Question: I am trying to implement a voting system for questions / answers like SO or reddit.
So far I have mocked some questions and answers. In there is a script with arrows for upvote / downvote that changes the color of the arrow and increases a number next to the arrow to indicate the number of votes.
But now I am stuck.
The mocked answers / questions need to be generated by a scala-template, not put in manually by me. I have no idea how to accomplish that.
Here is the script which colors the arrow and counts a vote:
(I have to mention that so far only the first of the arrows functions. This might be because the ID should be unique, so the second arrow will be ignored?)
'''
<script>
$(document).ready(function() {
$('#icon').click(function() {
var $this = $(this);
$this.css("color","orange");
var num = $('#num');
var currentNumber = num.text().length ? parseInt(num.text()) : 0;
num.text(currentNumber + 1);
});
});
</script>
'''
This is an example for some list entries of answers with arrows and a vote number that I've also put manually in:
'''
<li class="list-group-item" > <span id="icon" class="glyphicon glyphicon-arrow-up" aria-hidden="true"></span><span id="num"></span> 7 <span class="glyphicon glyphicon-arrow-down" aria-hidden="true"></span> Die Schleife springt durch <span class="glyphicon glyphicon-pencil" aria-hidden="true"></span> <span class="glyphicon glyphicon-remove" aria-hidden="true"></span></li>
<li class="list-group-item" > <span id="icon" class="glyphicon glyphicon-arrow-up" aria-hidden="true"></span><span id="num"></span> 1 <span class="glyphicon glyphicon-arrow-down" aria-hidden="true"></span> Das Programm hangt sich auf <span class="glyphicon glyphicon-pencil" aria-hidden="true"></span> <span class="glyphicon glyphicon-remove" aria-hidden="true"></span></li>
'''
Here's a picture how it looks at the moment.

How do I proceed from here on? I'm pretty new to the play framework and it's scala templates, so maybe I can somehow let the framework generate a generic arrow / vote combination that I can process later instead of putting the lines manually in?
Do I have to somehow save the votes in a real database?
How can I further process the votes i.e. how to put them into a variable?
There are several other questions on StackOverflow which are similar to mine, but almost none of them are using the play framework.
Here is a <URL>, just click on the left-most arrow.
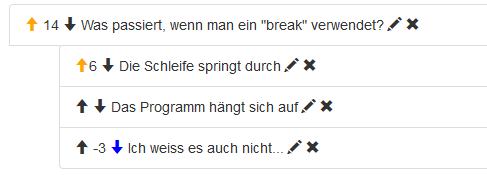
Answer: Say you have a class 'Question' with one field 'text'
'''
class Question {
long id;
String text;
}
'''
And a class 'Answer' with one field 'text'
'''
class Answer {
String text;
}
'''
Now in your controller (maybe 'Application.java') first you get the Question and the corresponding Answers, then you give them to your view:
'''
public static Result showQuestion() {
Question q = Question.find.byId(1);
List<Answer> possibleAnswers = Answer.findByQuestion(q);
return ok(showquestion.render(q, possibleAnswers);
}
'''
Now in your view you have this:
'''
@(q: Question, answers: List[Answer])
<h3>@q.text</h3>
<ul>
@for(answer <- answers){
<li>@answer.text</li>
}
</ul>
'''
Of course the markup for the answers can be as complex as you like (with votes, arrows, icons and so on).